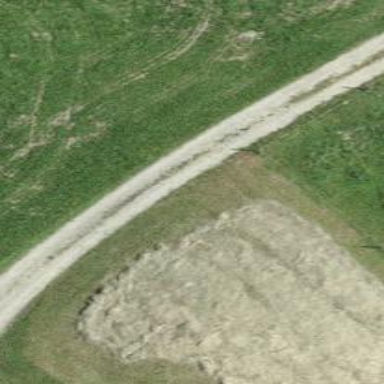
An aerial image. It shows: Well-maintained track road with grade 1 tracktype.